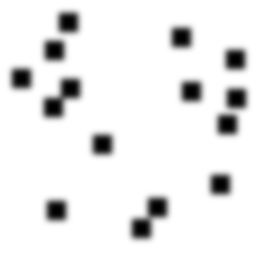
Squares: 15
Triangles: 0
Stars: 0
Total shapes: 15